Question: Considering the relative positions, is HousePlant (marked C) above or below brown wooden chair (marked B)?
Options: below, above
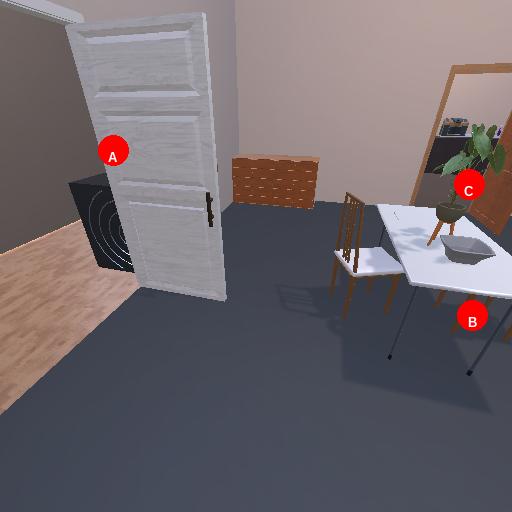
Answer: below